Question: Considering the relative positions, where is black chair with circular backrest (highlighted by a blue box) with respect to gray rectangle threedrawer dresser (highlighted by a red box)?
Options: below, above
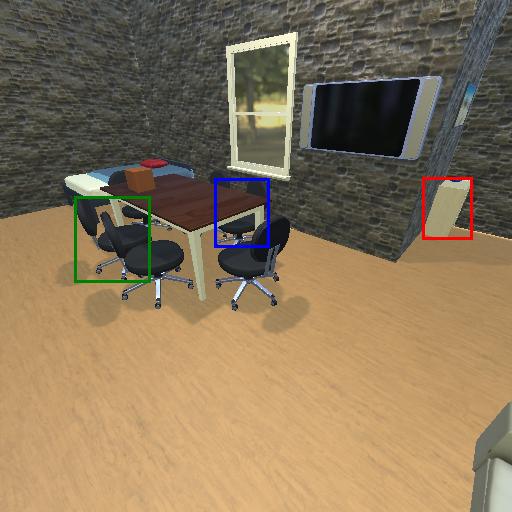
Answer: below